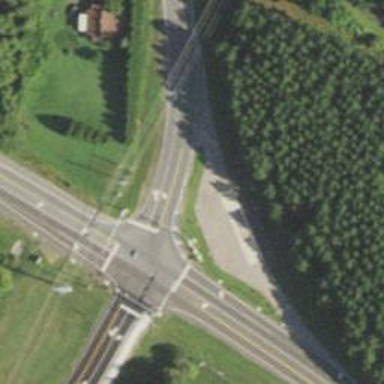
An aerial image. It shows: Weighbridge located along service road.